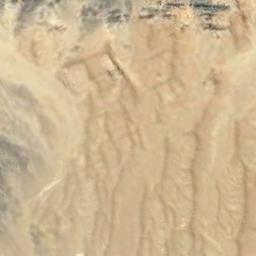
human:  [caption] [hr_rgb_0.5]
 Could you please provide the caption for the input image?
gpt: The yellow desert is next to some plants .

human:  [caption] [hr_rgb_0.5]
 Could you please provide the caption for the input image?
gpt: There are many lines in the desert .

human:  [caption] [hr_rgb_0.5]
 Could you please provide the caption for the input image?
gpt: The light yellow desert covers the brown bare land .

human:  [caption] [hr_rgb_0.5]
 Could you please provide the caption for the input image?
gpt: The desert has yellow sand and lots of transverse sand ridges .

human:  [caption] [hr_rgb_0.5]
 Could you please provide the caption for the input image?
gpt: A yellow desert with many stripes .